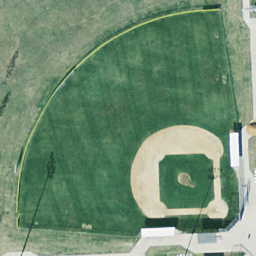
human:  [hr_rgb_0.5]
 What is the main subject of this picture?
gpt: baseball diamond